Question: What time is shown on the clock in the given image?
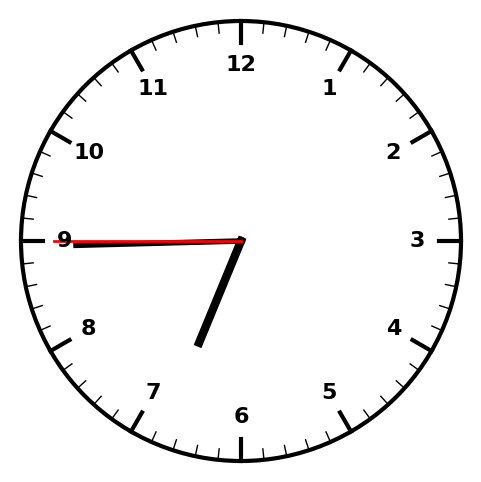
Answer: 06:44:45